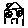
Label: house